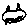
Label: cat